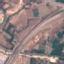
Label: Highway